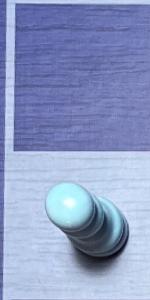
Label: Pawn_White